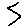
Label: zigzag